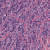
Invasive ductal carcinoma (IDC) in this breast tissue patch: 1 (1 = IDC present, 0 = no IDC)